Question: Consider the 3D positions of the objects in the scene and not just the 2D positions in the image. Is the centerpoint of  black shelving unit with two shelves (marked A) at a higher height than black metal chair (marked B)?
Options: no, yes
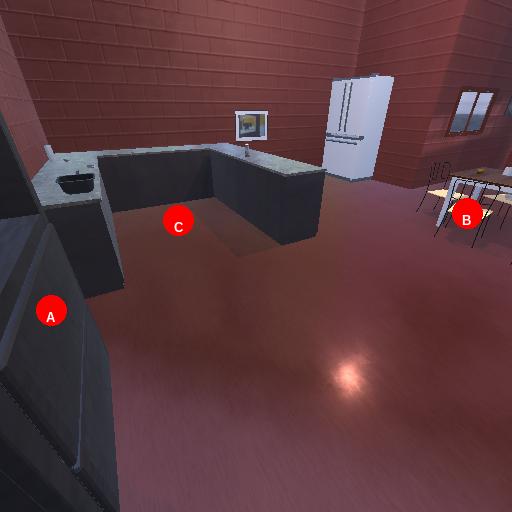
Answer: no